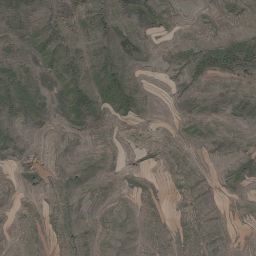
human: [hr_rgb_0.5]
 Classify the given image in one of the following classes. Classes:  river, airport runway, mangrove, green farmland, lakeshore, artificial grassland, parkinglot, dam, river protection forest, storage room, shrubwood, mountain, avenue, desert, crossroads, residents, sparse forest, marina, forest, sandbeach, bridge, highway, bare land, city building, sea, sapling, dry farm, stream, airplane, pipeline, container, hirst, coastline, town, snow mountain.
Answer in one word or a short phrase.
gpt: mountain